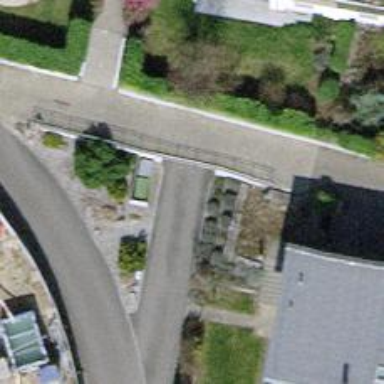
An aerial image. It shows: Parking entrance.